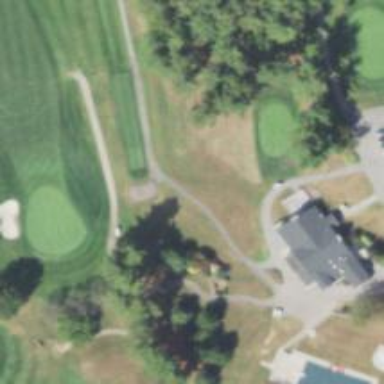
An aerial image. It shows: Pathway for golfing.